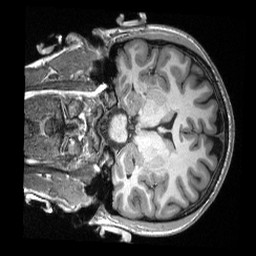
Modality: T1w
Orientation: coronal
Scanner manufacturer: siemens
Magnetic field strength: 3 T
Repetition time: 2.3 s
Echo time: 0.00308 s